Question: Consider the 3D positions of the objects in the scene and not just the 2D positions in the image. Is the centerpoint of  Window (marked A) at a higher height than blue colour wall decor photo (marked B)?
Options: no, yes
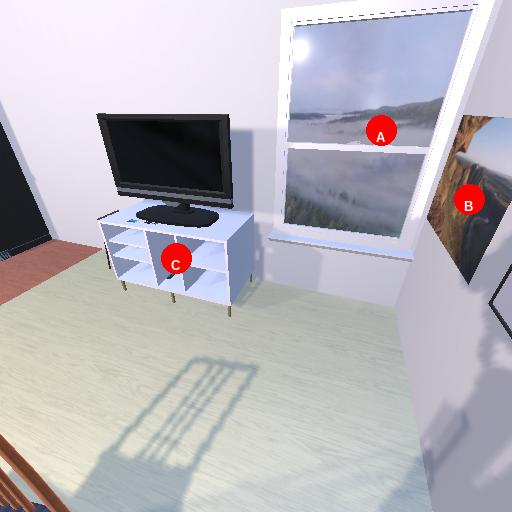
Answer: no